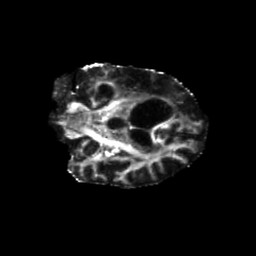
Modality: FA
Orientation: coronal
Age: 65
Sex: female
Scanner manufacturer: siemens
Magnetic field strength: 3 T
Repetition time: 5.25 s
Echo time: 0.08 s